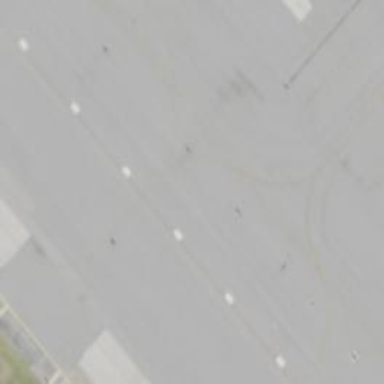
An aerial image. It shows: Image of taxiway at airport.